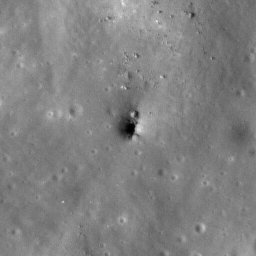
Pit: Copernicus 5
Host crater: Copernicus
Host type: impact_melt
Lunar coordinates: latitude 9.016, longitude 339.745